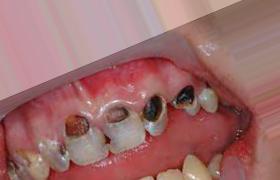
Condition: Caries